Field crop: maize
Growth stage: 2
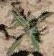
Species: atriplex